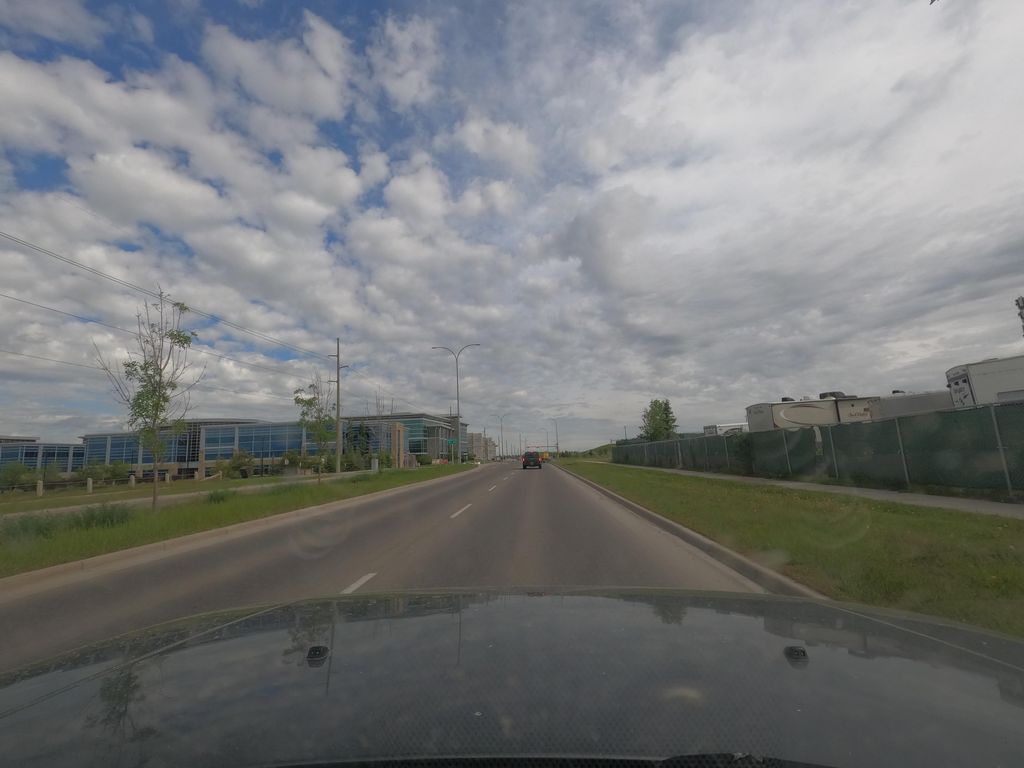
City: calgary